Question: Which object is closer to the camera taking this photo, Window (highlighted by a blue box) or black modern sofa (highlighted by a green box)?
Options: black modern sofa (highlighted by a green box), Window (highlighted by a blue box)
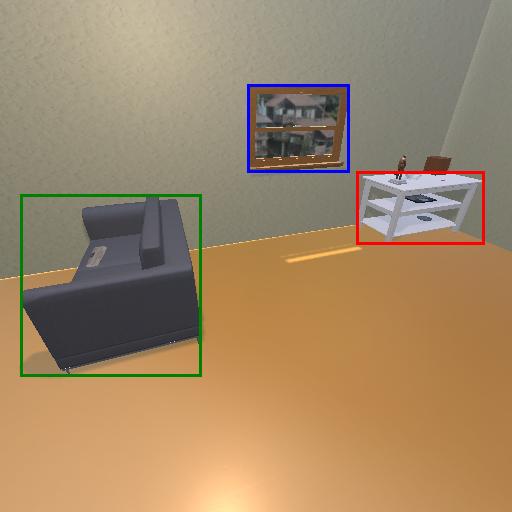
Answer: black modern sofa (highlighted by a green box)